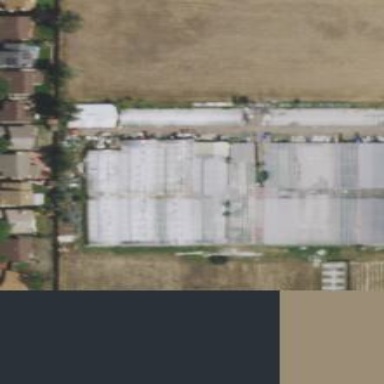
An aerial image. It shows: Greenhouse used for horticulture.